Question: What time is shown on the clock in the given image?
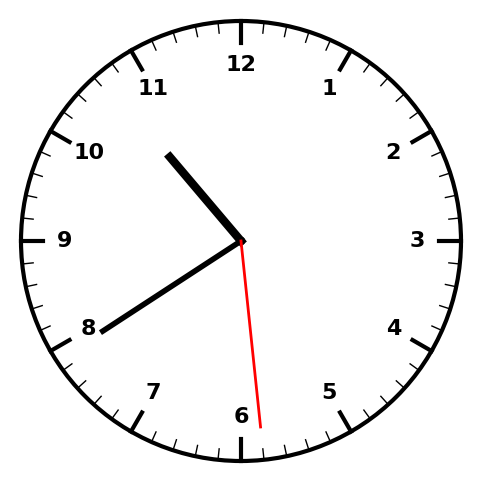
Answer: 10:39:29